Question: I was trying to plot a candlestick graph using stock data extracted from quandl. However, the graph looks eerie, only a few bars showed up. I have no idea what is going on. Any help is greatly appreciated.
Here is the code:
'''
start=dt.datetime(2000,1,1)
end=dt.datetime(2017,9,20)
df=quandl.get('WIKI/TWTR',start_date=start,end_date=end)
date_val=[x for x in range(len(df.index))]
open_val=np.array(df['Adj. Open'],dtype=np.float64)
high_val=np.array(df['Adj. High'],dtype=np.float64)
low_val=np.array(df['Adj. Low'],dtype=np.float64)
close_val=np.array(df['Adj. Close'],dtype=np.float64)
ohlc_data=[date_val,open_val,high_val,low_val,close_val]
ax1=plt.subplot(111)
candlestick_ohlc(ax1,ohlc_data,width=0.9,colorup='g',colordown='r',alpha=0.8)
plt.show()
'''
This is the graph:

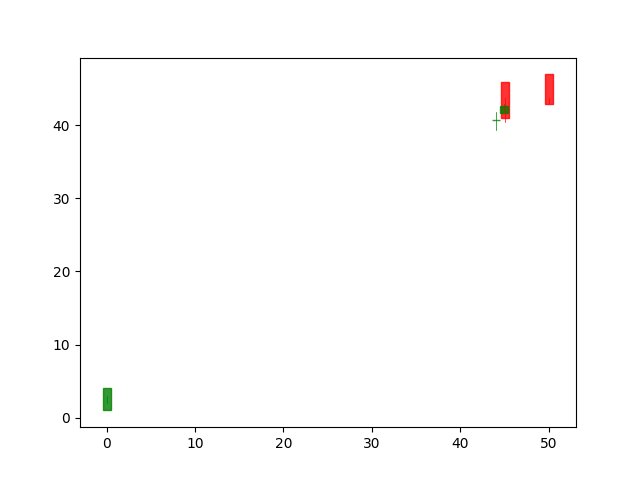
Answer: There are two major issue here.
- The dates should be numeric values corresponding to the dates in question. '''
date_val=matplotlib.dates.date2num(df.index.to_pydatetime())
'''
- 'candlestick_ohlc''(time, open, high, low, close, ...)'
A possible solution:
'''
import matplotlib.pyplot as plt
import matplotlib.dates
from matplotlib.finance import candlestick_ohlc
import datetime as dt
import quandl
start=dt.datetime(2000,1,1)
end=dt.datetime(2017,9,20)
df=quandl.get('WIKI/TWTR',start_date=start,end_date=end)
#convert dates to datetime, then to float
date_val=matplotlib.dates.date2num(df.index.to_pydatetime())
open_val=df['Adj. Open'].values
high_val=df['Adj. High'].values
low_val=df['Adj. Low'].values
close_val=df['Adj. Close'].values
# ohlc_data needs to be a sequence of sequences
ohlc_data=zip(*[date_val,open_val,high_val,low_val,close_val])
ax1=plt.subplot(111)
candlestick_ohlc(ax1,ohlc_data,colorup='g',colordown='r',alpha=0.8)
# Format x axis for dates
ax1.xaxis.set_major_formatter(matplotlib.dates.DateFormatter('%Y-%m-%d'))
ax1.figure.autofmt_xdate()
plt.show()
'''
Or, more consise:
'''
import matplotlib.pyplot as plt
import matplotlib.dates
from matplotlib.finance import candlestick_ohlc
import datetime as dt
import quandl
start=dt.datetime(2000,1,1)
end=dt.datetime(2017,9,20)
df=quandl.get('WIKI/TWTR',start_date=start,end_date=end)
#convert dates to datetime, then to float
df["Date"]=matplotlib.dates.date2num(df.index.to_pydatetime())
ohlc_data= df[["Date",'Adj. Open','Adj. High','Adj. Low','Adj. Close']].values
ax1=plt.subplot(111)
candlestick_ohlc(ax1,ohlc_data,colorup='g',colordown='r',alpha=0.8)
# Format x axis for dates
ax1.xaxis.set_major_formatter(matplotlib.dates.DateFormatter('%Y-%m-%d'))
ax1.figure.autofmt_xdate()
plt.show()
'''
<URL>